Question: Looking at <URL> I managed to get something like:

The window Files Pro that I created appears with the collor that I select when I go to:
'''
Control Panel\Appearance and Personalization\Personalization\Window Color and Appearance
'''
Is there a way of changing the color so that it will always display the same color regardless of which color is selected for windows?
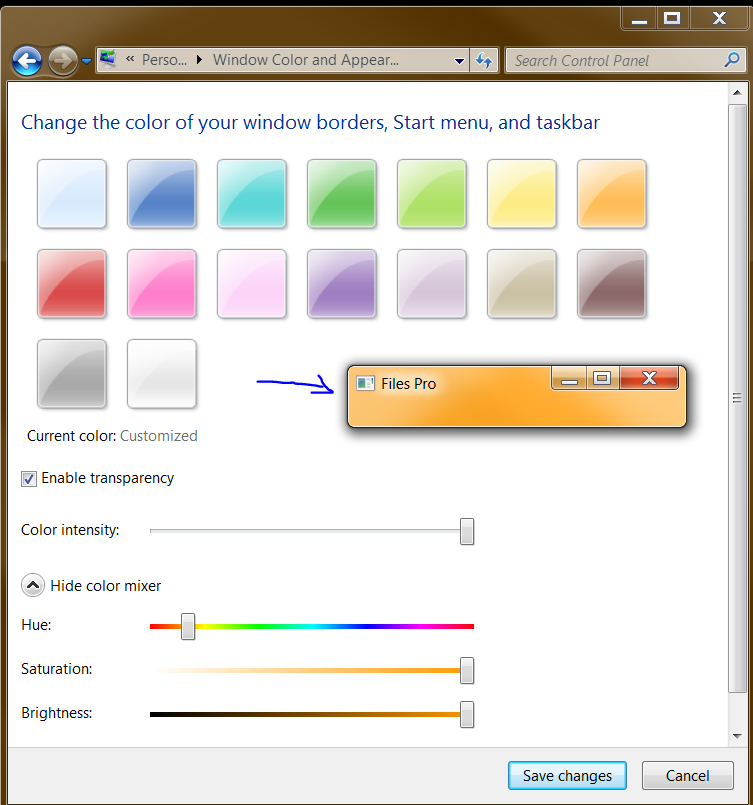
Answer: There is no way to control this.
The best you can hope to do is take over responsibility of drawing the entire frame (icon, caption, minimize, maximize, close buttons, frame, resizing, etc).
Then you can color your window, but the glass effect of Windows will still colorize your window.
---
Since you seem to want to exclude yourself from the look and feel of Windows, your best bet is to give up on glass rendering: <URL>